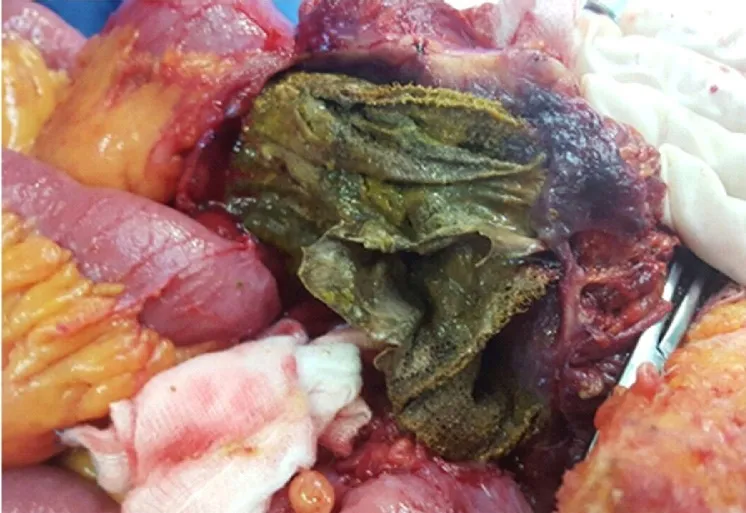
Evidence of the mesh completely intraluminal.
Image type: pathology (h&e)